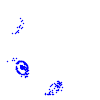
Particle: proton